Field crop: maize
Growth stage: 1
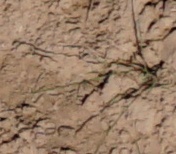
Species: lolium